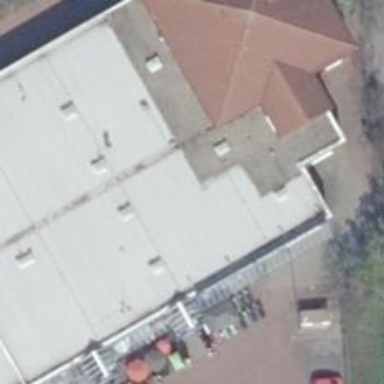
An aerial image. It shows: Furniture shop.